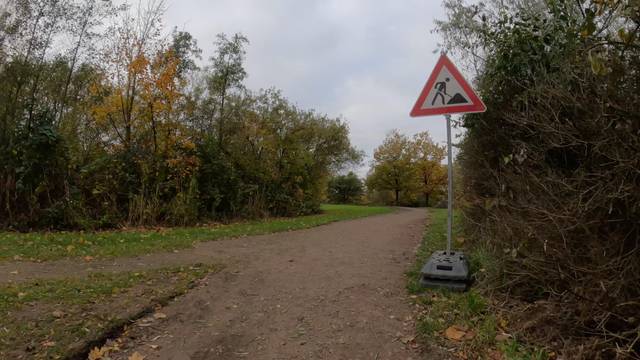
Region: Germany
Coordinates: 53.579, 9.875